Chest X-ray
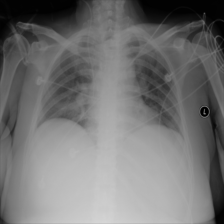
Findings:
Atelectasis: negative
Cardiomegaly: negative
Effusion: negative
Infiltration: negative
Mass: negative
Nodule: negative
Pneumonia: negative
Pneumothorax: negative
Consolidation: negative
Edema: negative
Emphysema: negative
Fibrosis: negative
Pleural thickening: negative
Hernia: negative